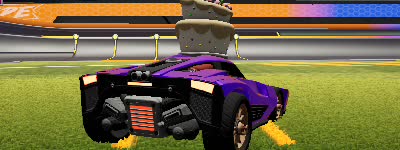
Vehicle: breakout